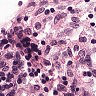
Metastatic tissue present: no